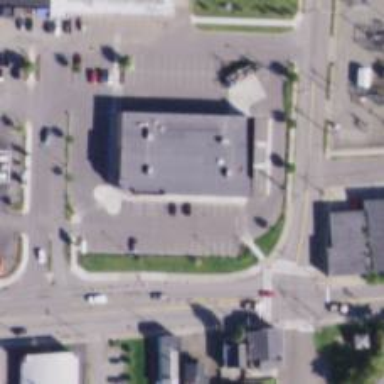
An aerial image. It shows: Pharmacy providing healthcare services.